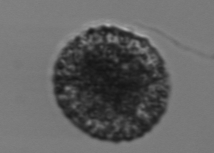
Label: Vicicitus_globosus